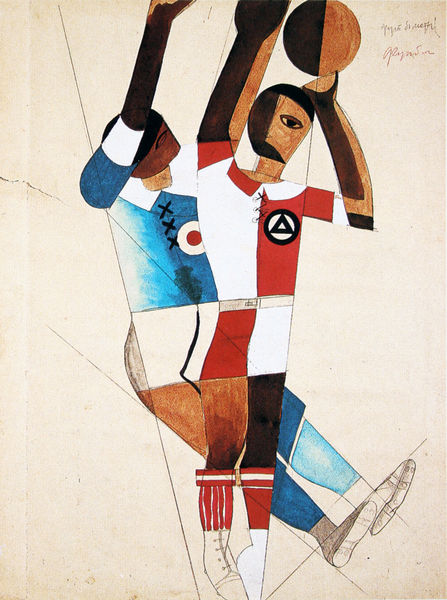
Titel: Kostümentwurf zu "Fußballspieler" von Wladimir Oranskij
Künstler: Anatolij Petrizkij
Standort: Moskau
Institution: Staatliches Bachruschin-Museum
Schlagwörter: blau, dunkel, schatten, aquarell, menschen, bewegung, braun, hell, licht, männer, schwarz, weiss, zeichnung, rot, ball, hose, arme, augen, auge, kinn, kontrast, beine, sprung, schuhe, hosen, abstrakt, modern, linien, figuren, sport, socken, ellenbogen, abstrahiert, spiel, strümpfe, kreuz, linie, kugeln, entwurf, geometrisch, kreuze, wurf, sportler, shwarz, shirt, trikot, shirts, trikots, ballsport, basketball, baskettball